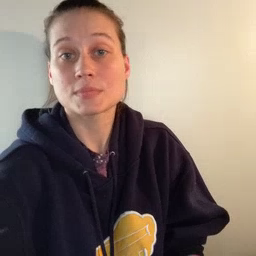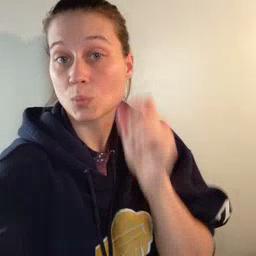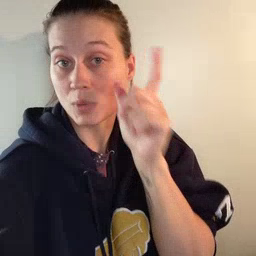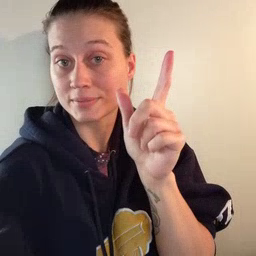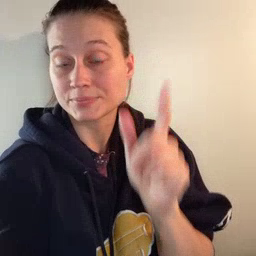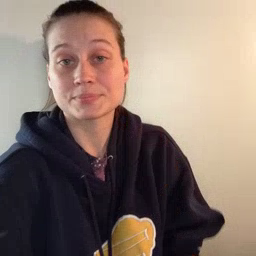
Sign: wake